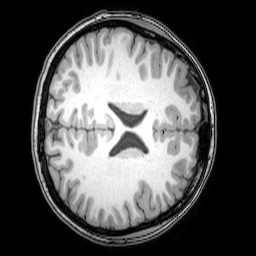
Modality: T1w
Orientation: axial
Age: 21
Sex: female
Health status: healthy
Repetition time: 0.081 s
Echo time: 0.037 s